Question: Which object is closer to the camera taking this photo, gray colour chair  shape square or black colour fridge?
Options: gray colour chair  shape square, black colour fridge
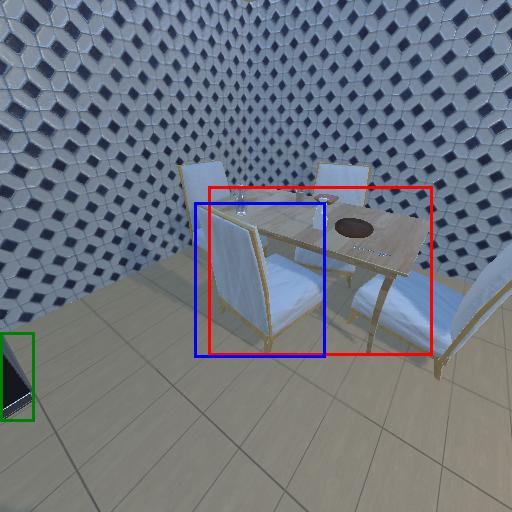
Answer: gray colour chair  shape square